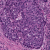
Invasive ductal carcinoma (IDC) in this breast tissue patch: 1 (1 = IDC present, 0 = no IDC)